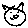
Label: cat